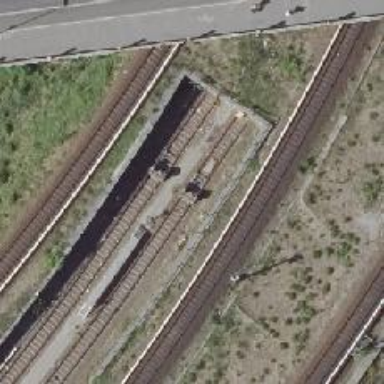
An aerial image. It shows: Abandoned railway yard.